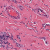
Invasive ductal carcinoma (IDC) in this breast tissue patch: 0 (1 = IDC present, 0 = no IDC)